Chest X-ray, PA view. Patient: 58 years old, sex F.
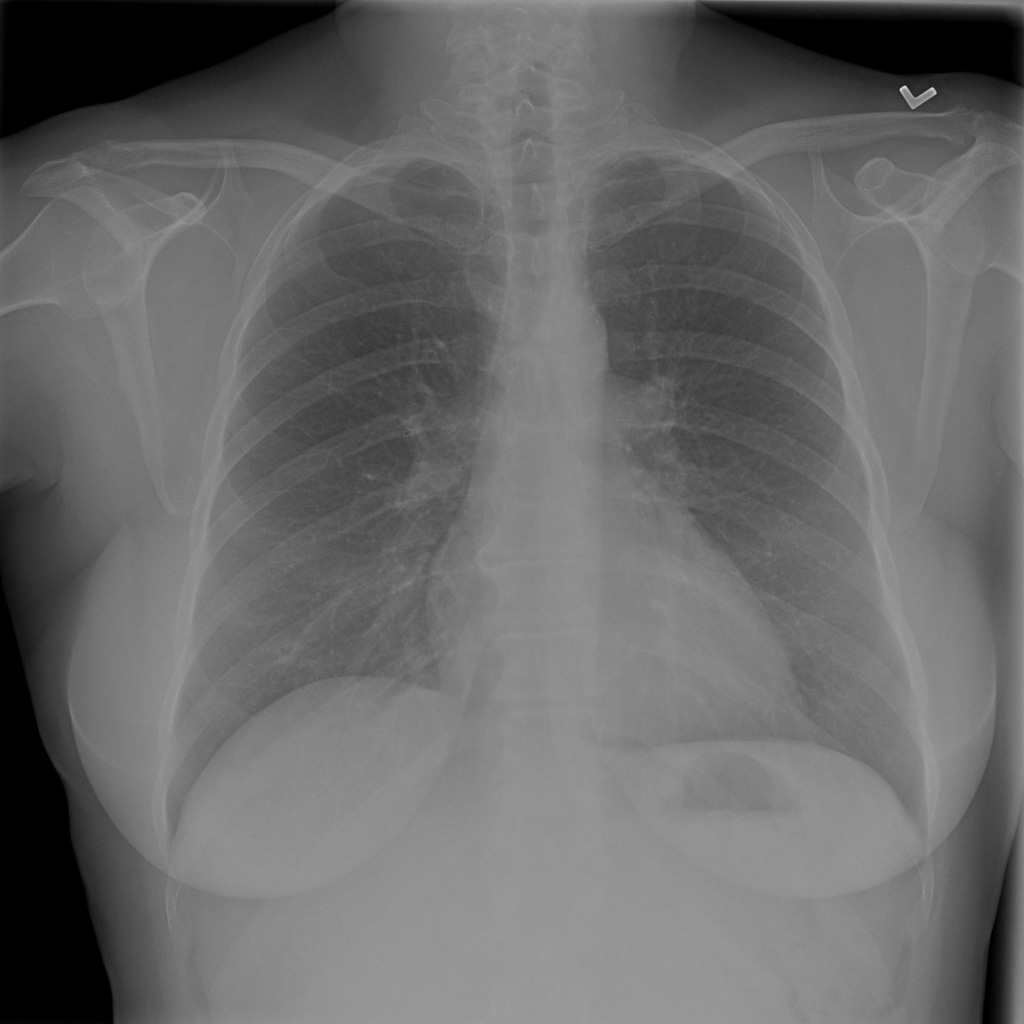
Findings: Infiltration